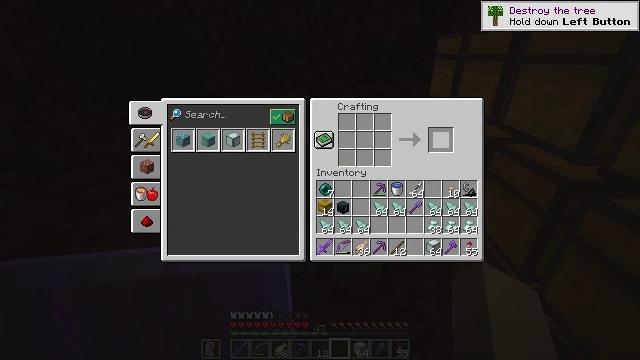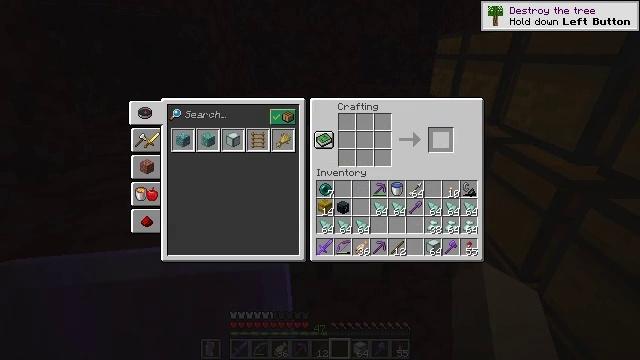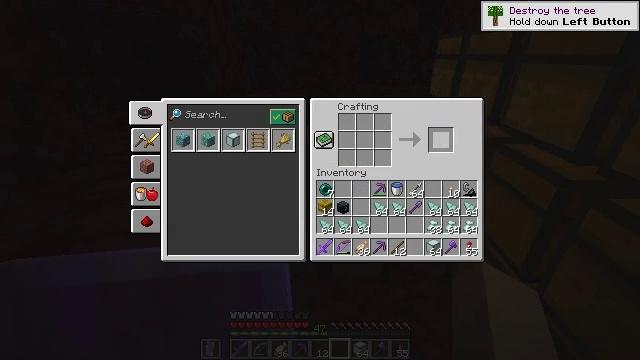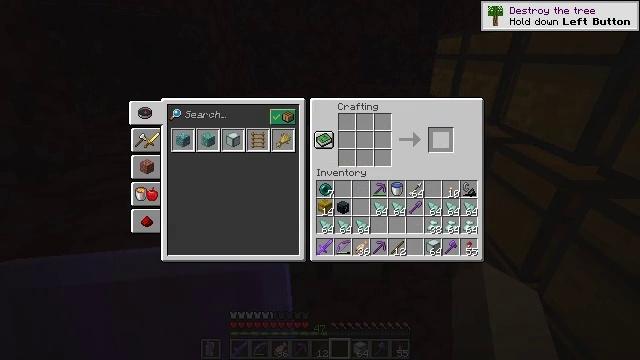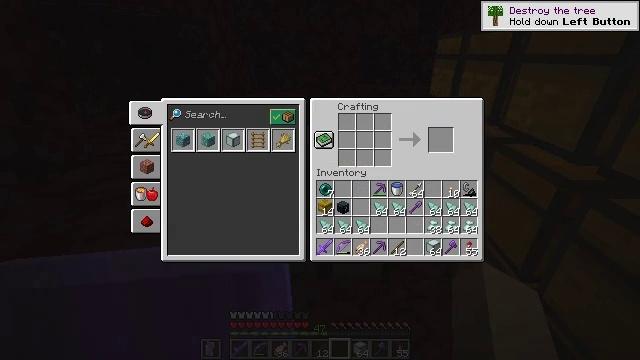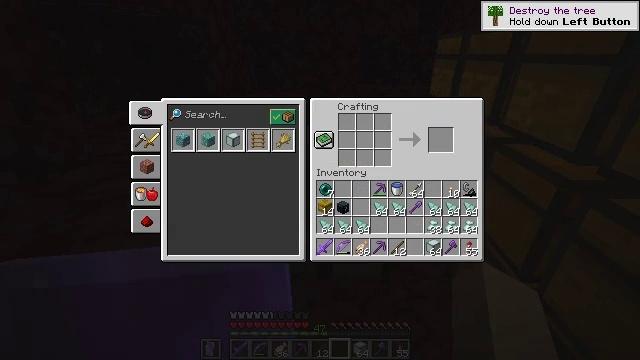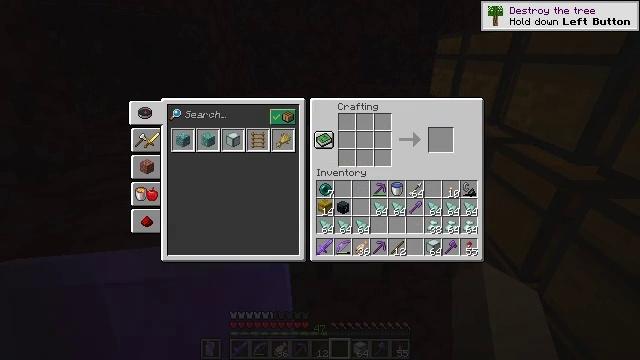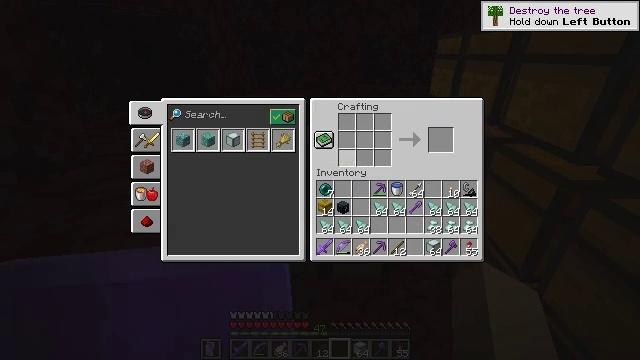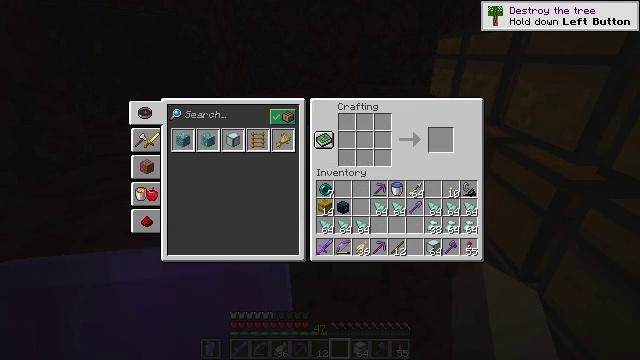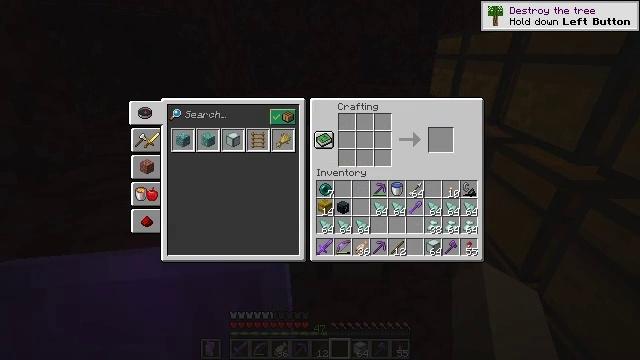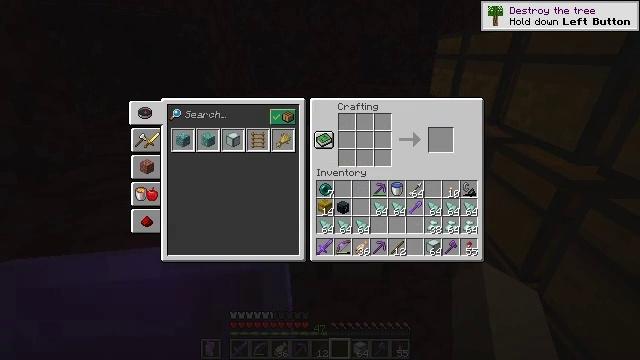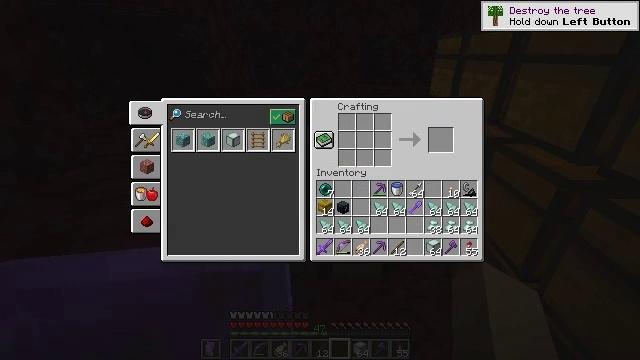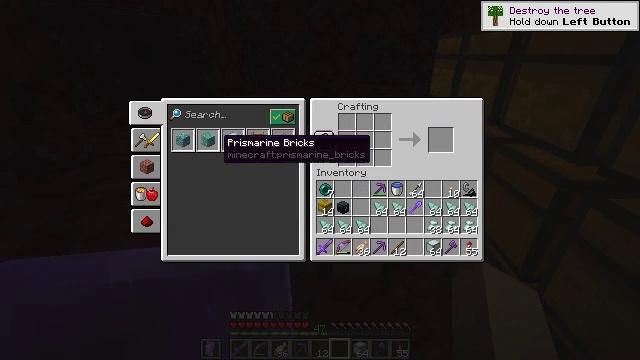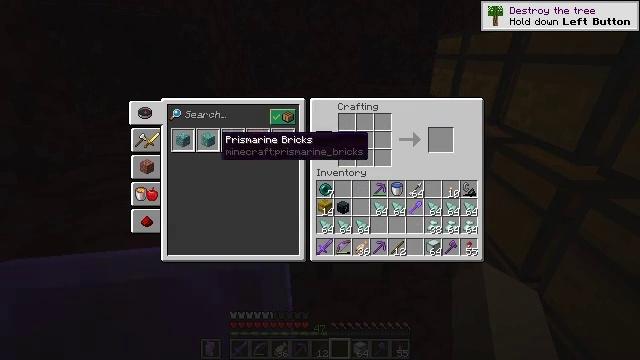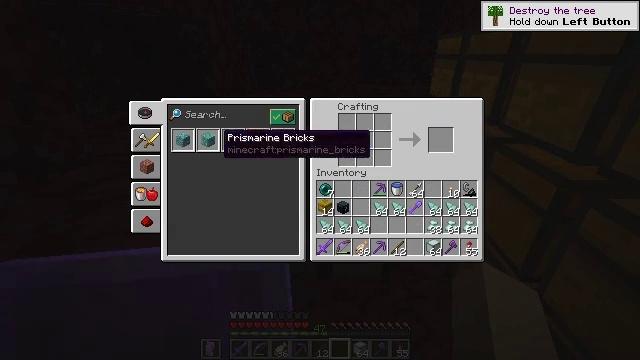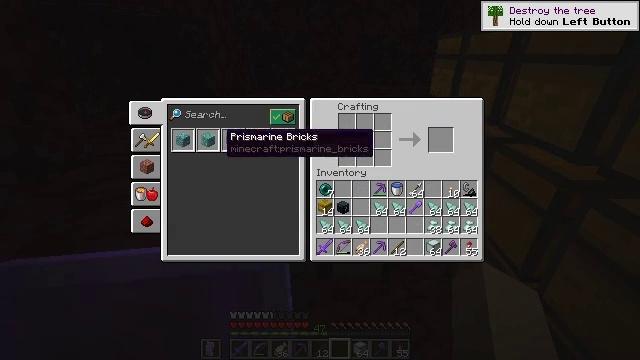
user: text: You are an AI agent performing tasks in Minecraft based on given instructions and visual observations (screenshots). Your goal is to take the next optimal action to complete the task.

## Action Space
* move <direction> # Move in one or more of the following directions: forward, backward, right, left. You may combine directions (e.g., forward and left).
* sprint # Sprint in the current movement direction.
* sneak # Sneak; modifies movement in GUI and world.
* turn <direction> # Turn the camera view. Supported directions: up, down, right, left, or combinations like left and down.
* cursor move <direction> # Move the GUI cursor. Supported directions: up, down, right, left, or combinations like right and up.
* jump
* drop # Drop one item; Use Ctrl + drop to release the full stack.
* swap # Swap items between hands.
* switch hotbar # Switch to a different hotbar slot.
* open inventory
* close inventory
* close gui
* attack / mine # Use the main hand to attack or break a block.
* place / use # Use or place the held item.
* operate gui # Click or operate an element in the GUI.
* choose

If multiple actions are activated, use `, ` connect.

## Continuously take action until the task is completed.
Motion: motion action
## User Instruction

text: Crafting a sea lantern requires the right materials.
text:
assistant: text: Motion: sneak, attack / mine
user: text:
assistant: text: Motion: sneak, attack / mine
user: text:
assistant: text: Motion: sneak
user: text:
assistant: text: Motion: sneak, turn left
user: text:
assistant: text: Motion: sneak, turn left
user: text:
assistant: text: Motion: sneak, turn left
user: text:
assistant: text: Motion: sneak, turn left and down
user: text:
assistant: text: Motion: sneak, turn left
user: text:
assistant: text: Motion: sneak, turn left and up
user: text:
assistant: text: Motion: sneak, turn left
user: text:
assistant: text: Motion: sneak
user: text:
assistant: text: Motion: sneak
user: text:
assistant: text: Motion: sneak
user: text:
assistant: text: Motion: sneak
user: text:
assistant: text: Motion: sneak
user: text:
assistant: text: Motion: sneak
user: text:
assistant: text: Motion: sneak
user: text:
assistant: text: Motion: sneak
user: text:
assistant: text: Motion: sneak
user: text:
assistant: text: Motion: sneak
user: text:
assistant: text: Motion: sneak
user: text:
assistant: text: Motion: sneak, attack / mine
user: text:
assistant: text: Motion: sneak, attack / mine
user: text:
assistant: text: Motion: sneak, attack / mine
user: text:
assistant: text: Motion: sneak
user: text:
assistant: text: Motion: sneak, turn right
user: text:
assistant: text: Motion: sneak, turn right and up
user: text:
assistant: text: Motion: sneak, turn right
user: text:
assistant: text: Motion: sneak
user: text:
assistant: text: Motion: sneak